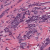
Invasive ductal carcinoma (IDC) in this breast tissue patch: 1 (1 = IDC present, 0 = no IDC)